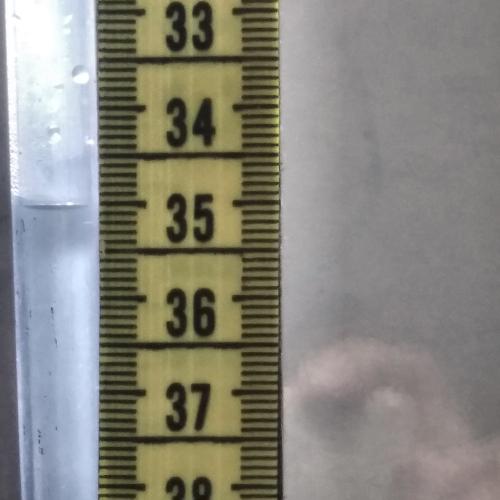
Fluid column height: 35.0 cm